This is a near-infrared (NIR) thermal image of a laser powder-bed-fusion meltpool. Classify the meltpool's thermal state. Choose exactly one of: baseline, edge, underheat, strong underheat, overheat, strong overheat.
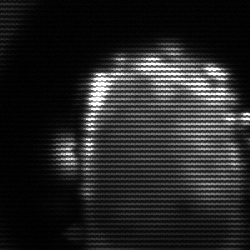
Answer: baseline